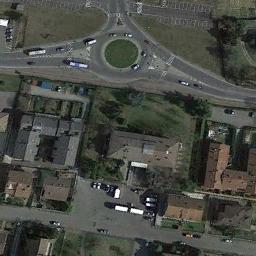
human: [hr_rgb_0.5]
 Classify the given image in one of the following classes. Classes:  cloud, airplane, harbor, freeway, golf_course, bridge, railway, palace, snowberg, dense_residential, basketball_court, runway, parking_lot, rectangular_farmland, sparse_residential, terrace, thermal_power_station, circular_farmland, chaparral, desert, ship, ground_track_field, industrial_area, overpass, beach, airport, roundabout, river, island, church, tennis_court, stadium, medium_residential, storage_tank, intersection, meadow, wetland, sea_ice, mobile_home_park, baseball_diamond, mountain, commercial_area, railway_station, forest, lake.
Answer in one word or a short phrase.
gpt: roundabout